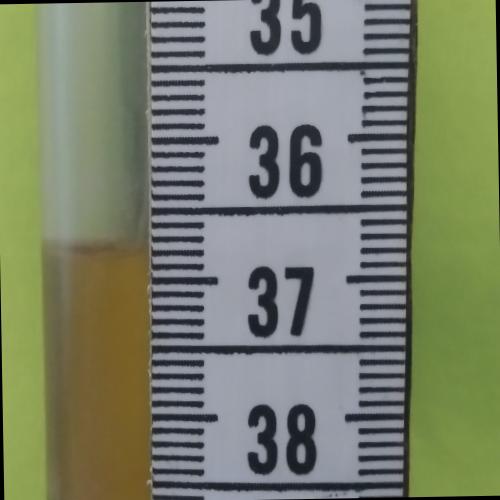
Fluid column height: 36.8 cm